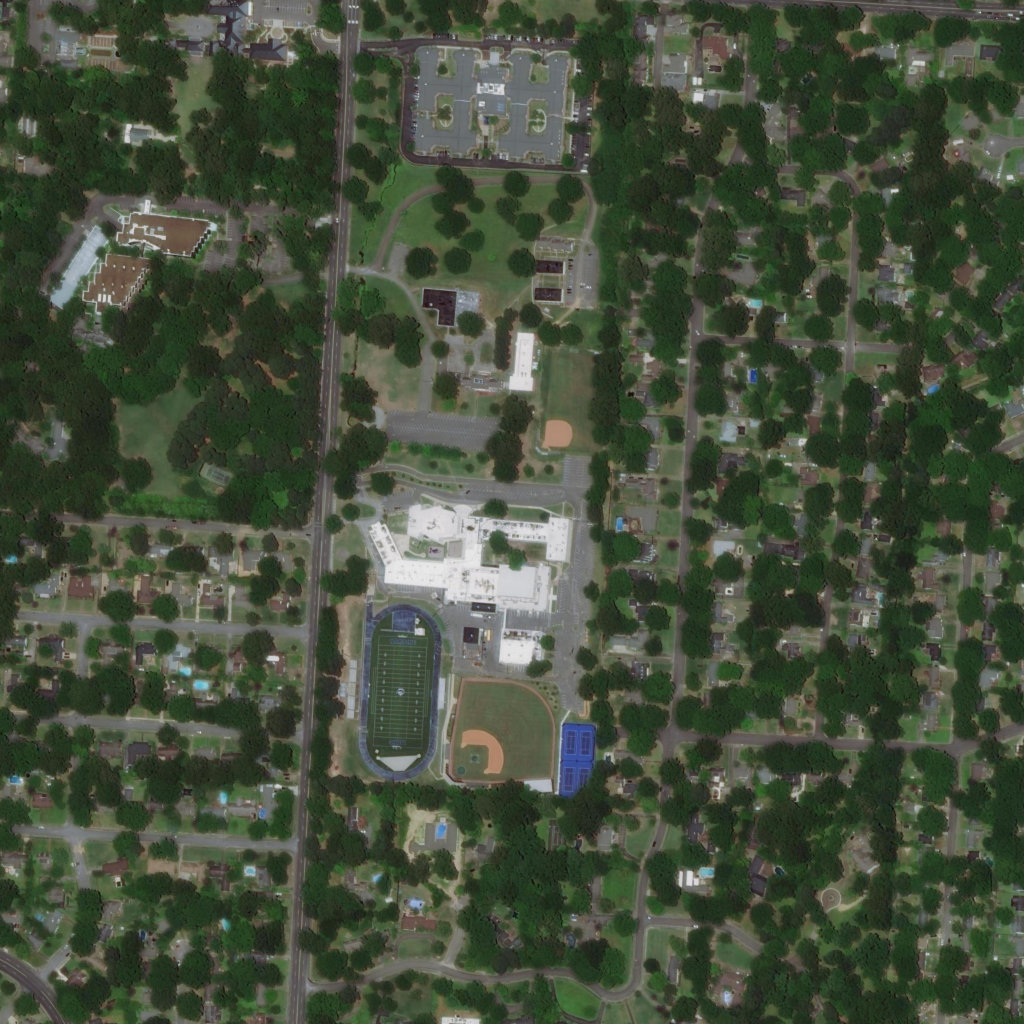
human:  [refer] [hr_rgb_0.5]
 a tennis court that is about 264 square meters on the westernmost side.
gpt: <box>[[20, 45, 22, 47, 0]]</box>